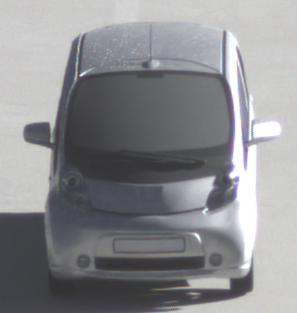
Make: Peugeot
Model: iOn
Detailed model: iOn
Model produced from: 2010/12
Model produced until: 2013/02
Doors: 5
Color: white
Road condition: dry road
Daytime: morning or afternoon
Contrast: high contrast